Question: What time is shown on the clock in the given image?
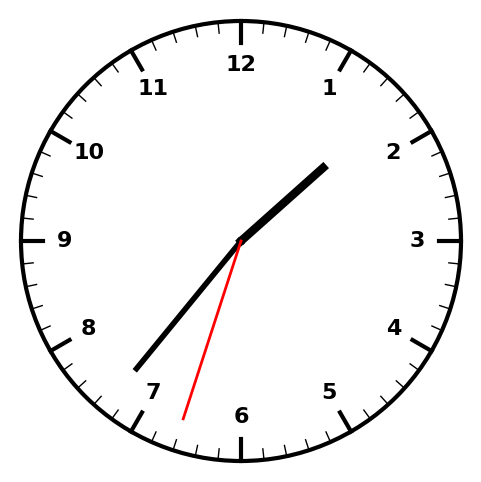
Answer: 01:36:33